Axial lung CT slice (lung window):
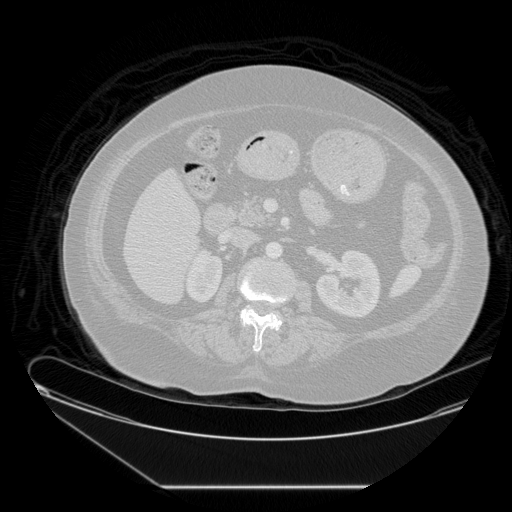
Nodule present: no